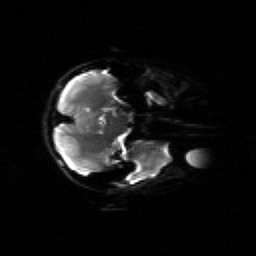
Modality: sbref
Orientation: axial
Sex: female
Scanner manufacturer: siemens
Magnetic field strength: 3 T
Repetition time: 5 s
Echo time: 0.071 s